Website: bh-photo
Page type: payment
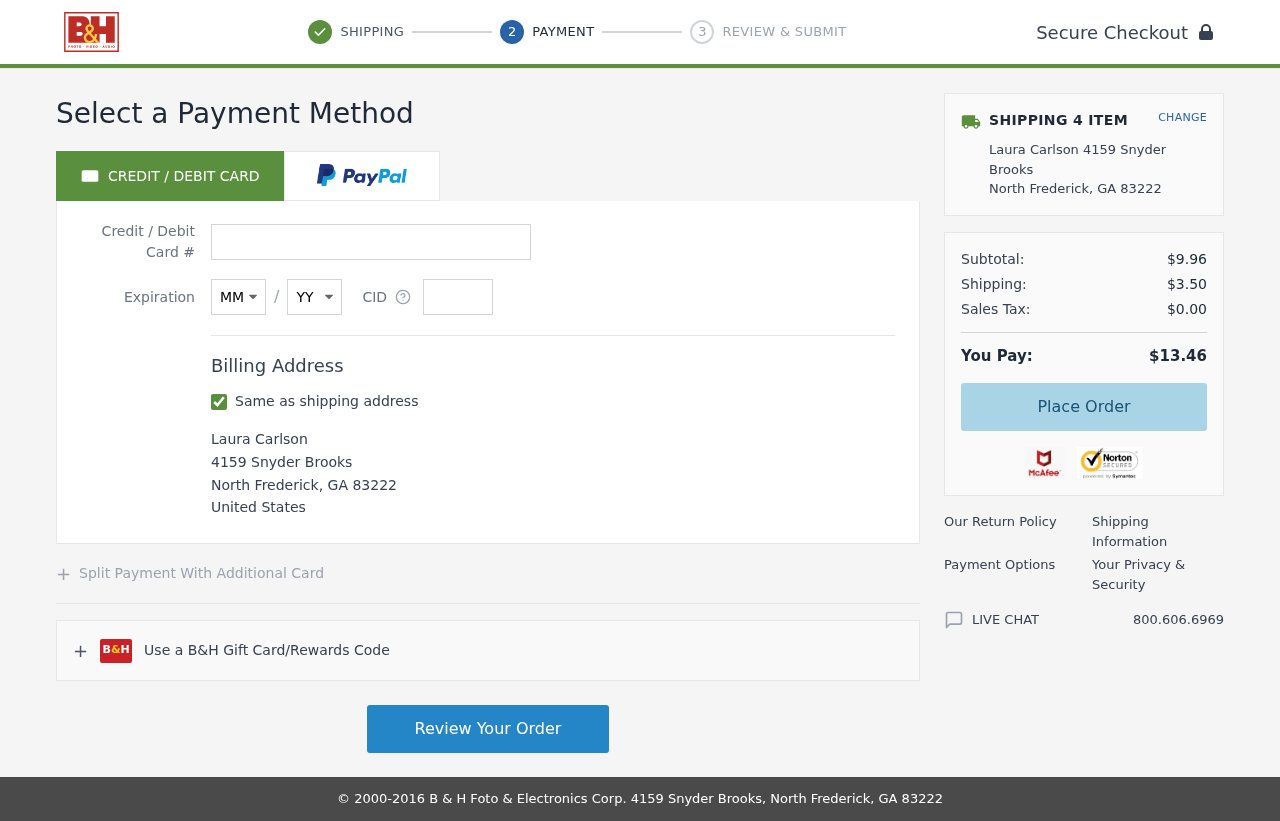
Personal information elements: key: PII_CARD_CVV
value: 310
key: PII_CARD_EXPIRY_MONTH
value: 10
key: PII_CARD_EXPIRY_YEAR
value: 29
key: PII_CARD_NUMBER
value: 4244 4017 4149 4718
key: PII_CITY
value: North Frederick
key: PII_COUNTRY
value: United States
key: PII_FULLNAME
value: Laura Carlson
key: PII_POSTCODE
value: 83222
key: PII_STATE_ABBR
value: GA
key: PII_STREET
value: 4159 Snyder Brooks
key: PII_FULLNAME2
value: Laura Carlson
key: PII_STREET2
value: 4159 Snyder Brooks
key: PII_CITY2
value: North Frederick
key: PII_STATE_ABBR2
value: GA
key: PII_POSTCODE2
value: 83222
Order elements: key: ORDER_NUM_ITEMS
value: SHIPPING 4 ITEM
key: ORDER_SUBTOTAL
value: $9.96
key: ORDER_SHIPPING_COST
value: $3.50
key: ORDER_TAX
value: $0.00
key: ORDER_TOTAL
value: $13.46